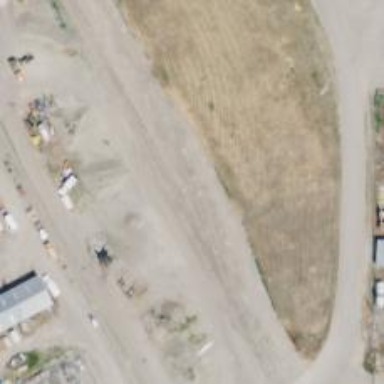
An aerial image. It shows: Railway siding with rails.